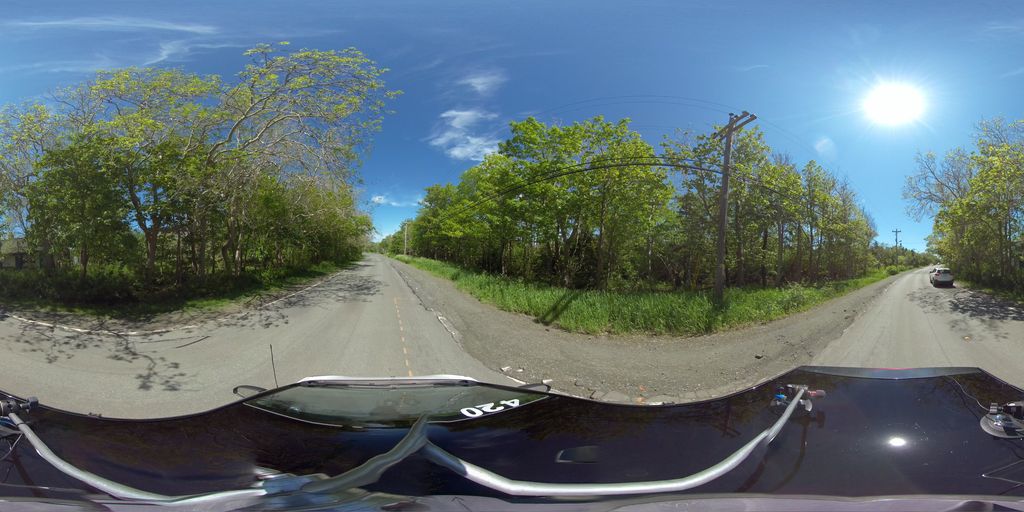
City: st_johns